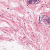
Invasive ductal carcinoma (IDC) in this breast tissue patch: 0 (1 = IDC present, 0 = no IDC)